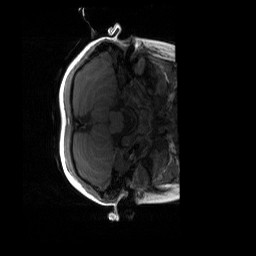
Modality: T1w
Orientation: axial
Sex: female
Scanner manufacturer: siemens
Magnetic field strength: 3 T
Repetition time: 1.9 s
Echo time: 0.00243 s